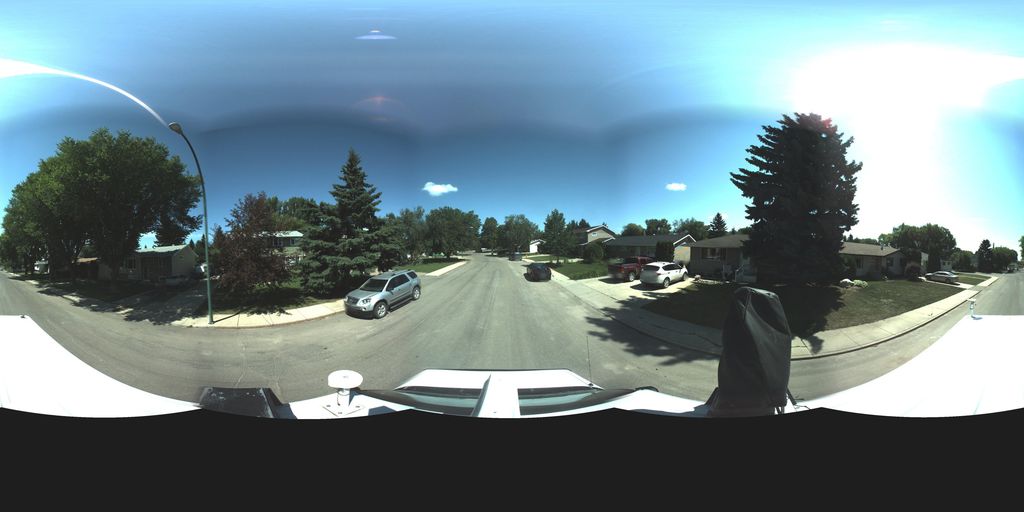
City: saskatoon